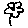
Label: flower